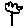
Label: flower